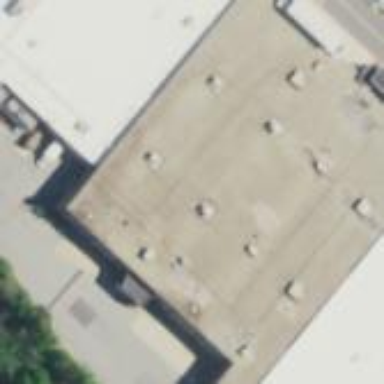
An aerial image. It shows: Building.